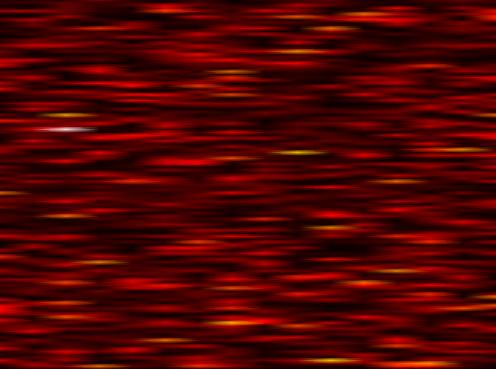
Label: FBMC